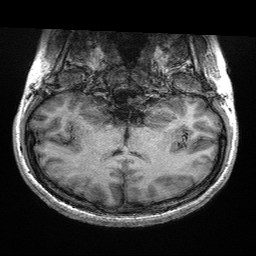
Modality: T1w
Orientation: sagittal
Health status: healthy
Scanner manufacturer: siemens
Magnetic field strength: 3 T
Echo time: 0.00298 s